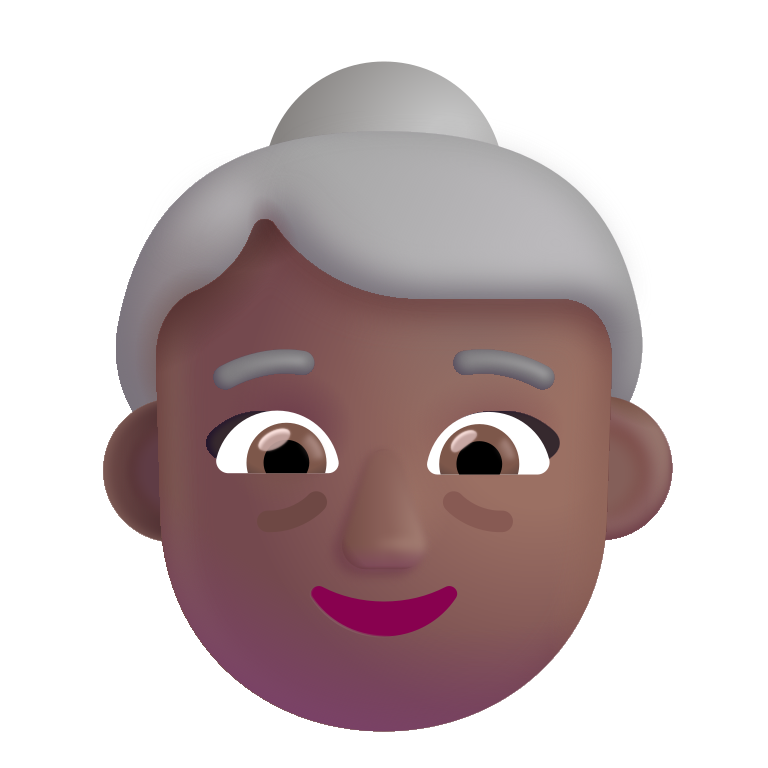
old woman color  dark